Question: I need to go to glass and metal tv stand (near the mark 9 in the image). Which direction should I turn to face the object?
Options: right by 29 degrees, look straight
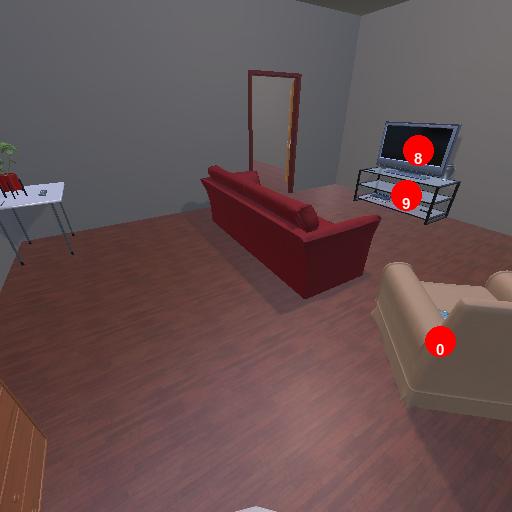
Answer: right by 29 degrees